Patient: sex F, age 68
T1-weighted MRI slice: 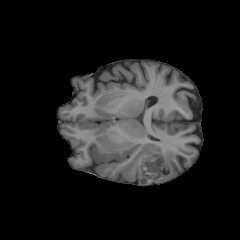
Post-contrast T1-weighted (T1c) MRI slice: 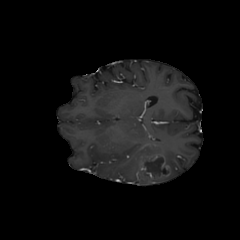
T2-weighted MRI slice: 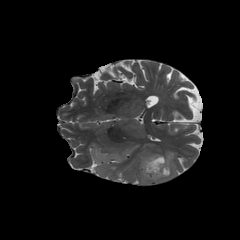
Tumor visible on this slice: yes
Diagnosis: Glioblastoma, IDH-wildtype
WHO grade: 4